Aerial crown-view tile of a tropical tree (Barro Colorado Island, Panama), acquired 20240918:
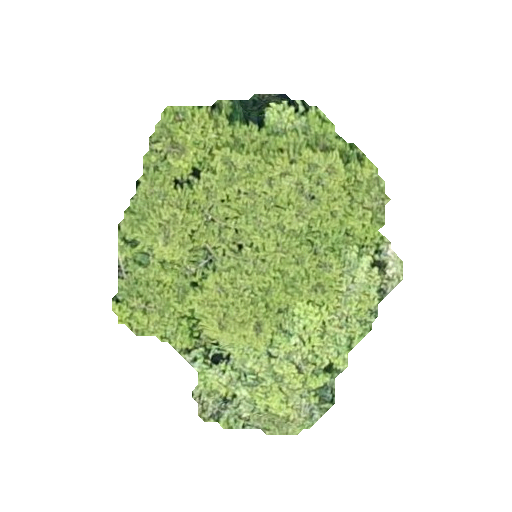
Species: Quararibea stenophylla
GBIF accepted scientific name: Quararibea stenophylla
Crown area: 108.782 m²